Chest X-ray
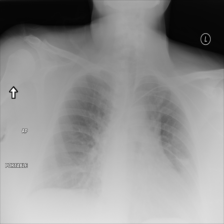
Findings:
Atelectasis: positive
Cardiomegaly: negative
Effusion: negative
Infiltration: negative
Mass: negative
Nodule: negative
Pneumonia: negative
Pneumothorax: negative
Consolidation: negative
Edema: negative
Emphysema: negative
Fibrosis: negative
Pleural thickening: negative
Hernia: negative